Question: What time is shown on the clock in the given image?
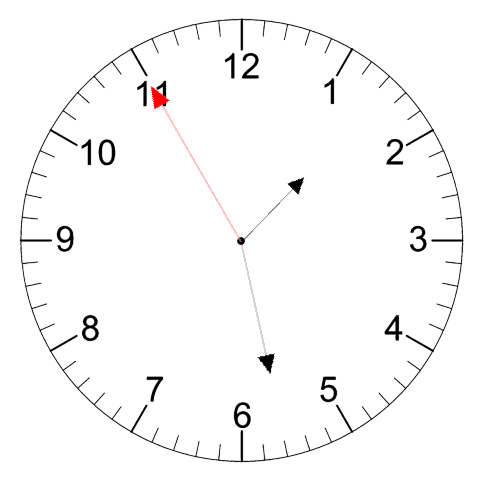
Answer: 01:27:55